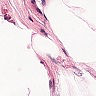
Metastatic tissue present: no